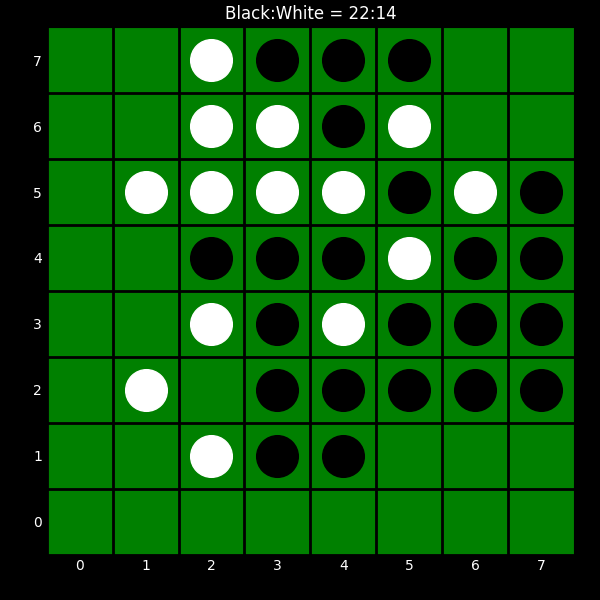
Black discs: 22
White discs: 14